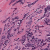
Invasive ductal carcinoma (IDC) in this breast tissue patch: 1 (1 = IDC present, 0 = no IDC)